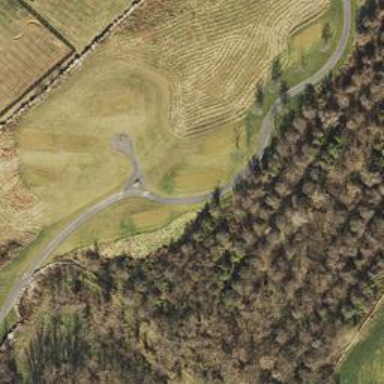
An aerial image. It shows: Service road designated as golf cart path.